Question:
above is the image of the board
i am finding it hard to work out how to detect 2 color in a row to determine winner
with out using brute-force enumeration..
i have an algorithm and i have been trying to implement it but i cant seem to get it working
would anyone know how to do this.. would be great help thanks..
i want to detect winner diagonal vertical and horizontal..
p.s i don't normally ask for solutions but this time i really need some help. many thanks
here is the code that i have for the program that allows u to put the peaces
'''
namespace WindowsFormsApplication1
{
public partial class Form1 : Form
{
private Button[] btns;
private Button[] btns2;
private Button[] btns3;
public Color[] col;
// public var x;
public Form1()
{
InitializeComponent();
btns = new Button[2] { button2, button3 };
btns2 = new Button[2] { button4, button5 };
btns3 = new Button[2] { button9, button8 };
col = new Color[2] { Color.Red, Color.Yellow };
Color x = col[0];
Color y = col[1];
}
private void Form1_Load(object sender, EventArgs e)
{
foreach (var btn in btns)
{
btn.Enabled = false;
btn.BackColor = Color.LightCyan;
}
foreach (var btn in btns2)
{
btn.Enabled = false;
btn.BackColor = Color.LightCyan;
}
foreach (var btn in btns3)
{
btn.Enabled = false;
btn.BackColor = Color.LightCyan;
}
}
public int state;
int cc = 0;
private void button1_Click(object sender, EventArgs e)
{
foreach (var btn in btns)
{
{
if (!btn.Enabled)
{
btn.Enabled = true;
if (cc == 0)
{
cc = 1;
btn.BackColor = col[0];
}
else
{
cc = 0;
btn.BackColor = col[1];
}
return;
}
}
}
}
private void button6_Click(object sender, EventArgs e)
{
foreach (var btn in btns2)
{
if (!btn.Enabled)
{
btn.Enabled = true;
if (cc == 0)
{
cc = 1;
btn.BackColor = col[0];
}
else
{
cc = 0;
btn.BackColor = col[1];
}
return;
}
}
}
private void button7_Click(object sender, EventArgs e)
{
foreach (var btn in btns3)
{
if (!btn.Enabled)
{
btn.Enabled = true;
if (cc == 0)
{
cc = 1;
btn.BackColor = col[0];
}
else
{
cc = 0;
btn.BackColor = col[1];
}
return;
}
}
}
}
}
'''
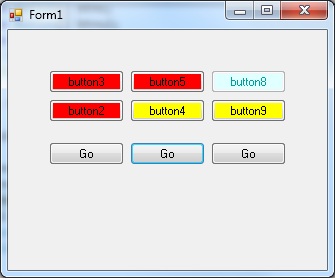
Answer: You should not be doing this logic with buttons. Create a game class that implements the logic and that you can control by function calls containing X and Y parameters.
Then in each button click, you call the game logic like 'game.MakeMove(0, 0);' if the button in the top left is clicked.
Profit of this: it is testable and the user interface can easily be changed.